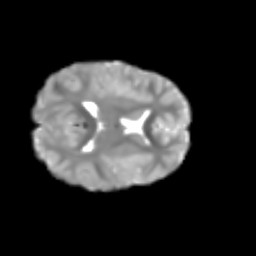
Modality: T2w
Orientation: axial
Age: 8
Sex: female
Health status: healthy